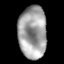
Tissue: lung
Cell type: Epithelial cells
Senescence score: 0.1217
Nuclear area (px): 1444
Mean DAPI intensity: 161.399